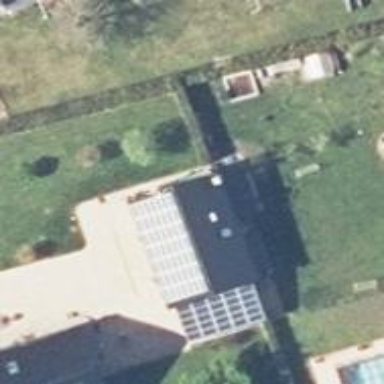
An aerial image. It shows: Solar photovoltaic panel generator producing electricity as small installation.